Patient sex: M
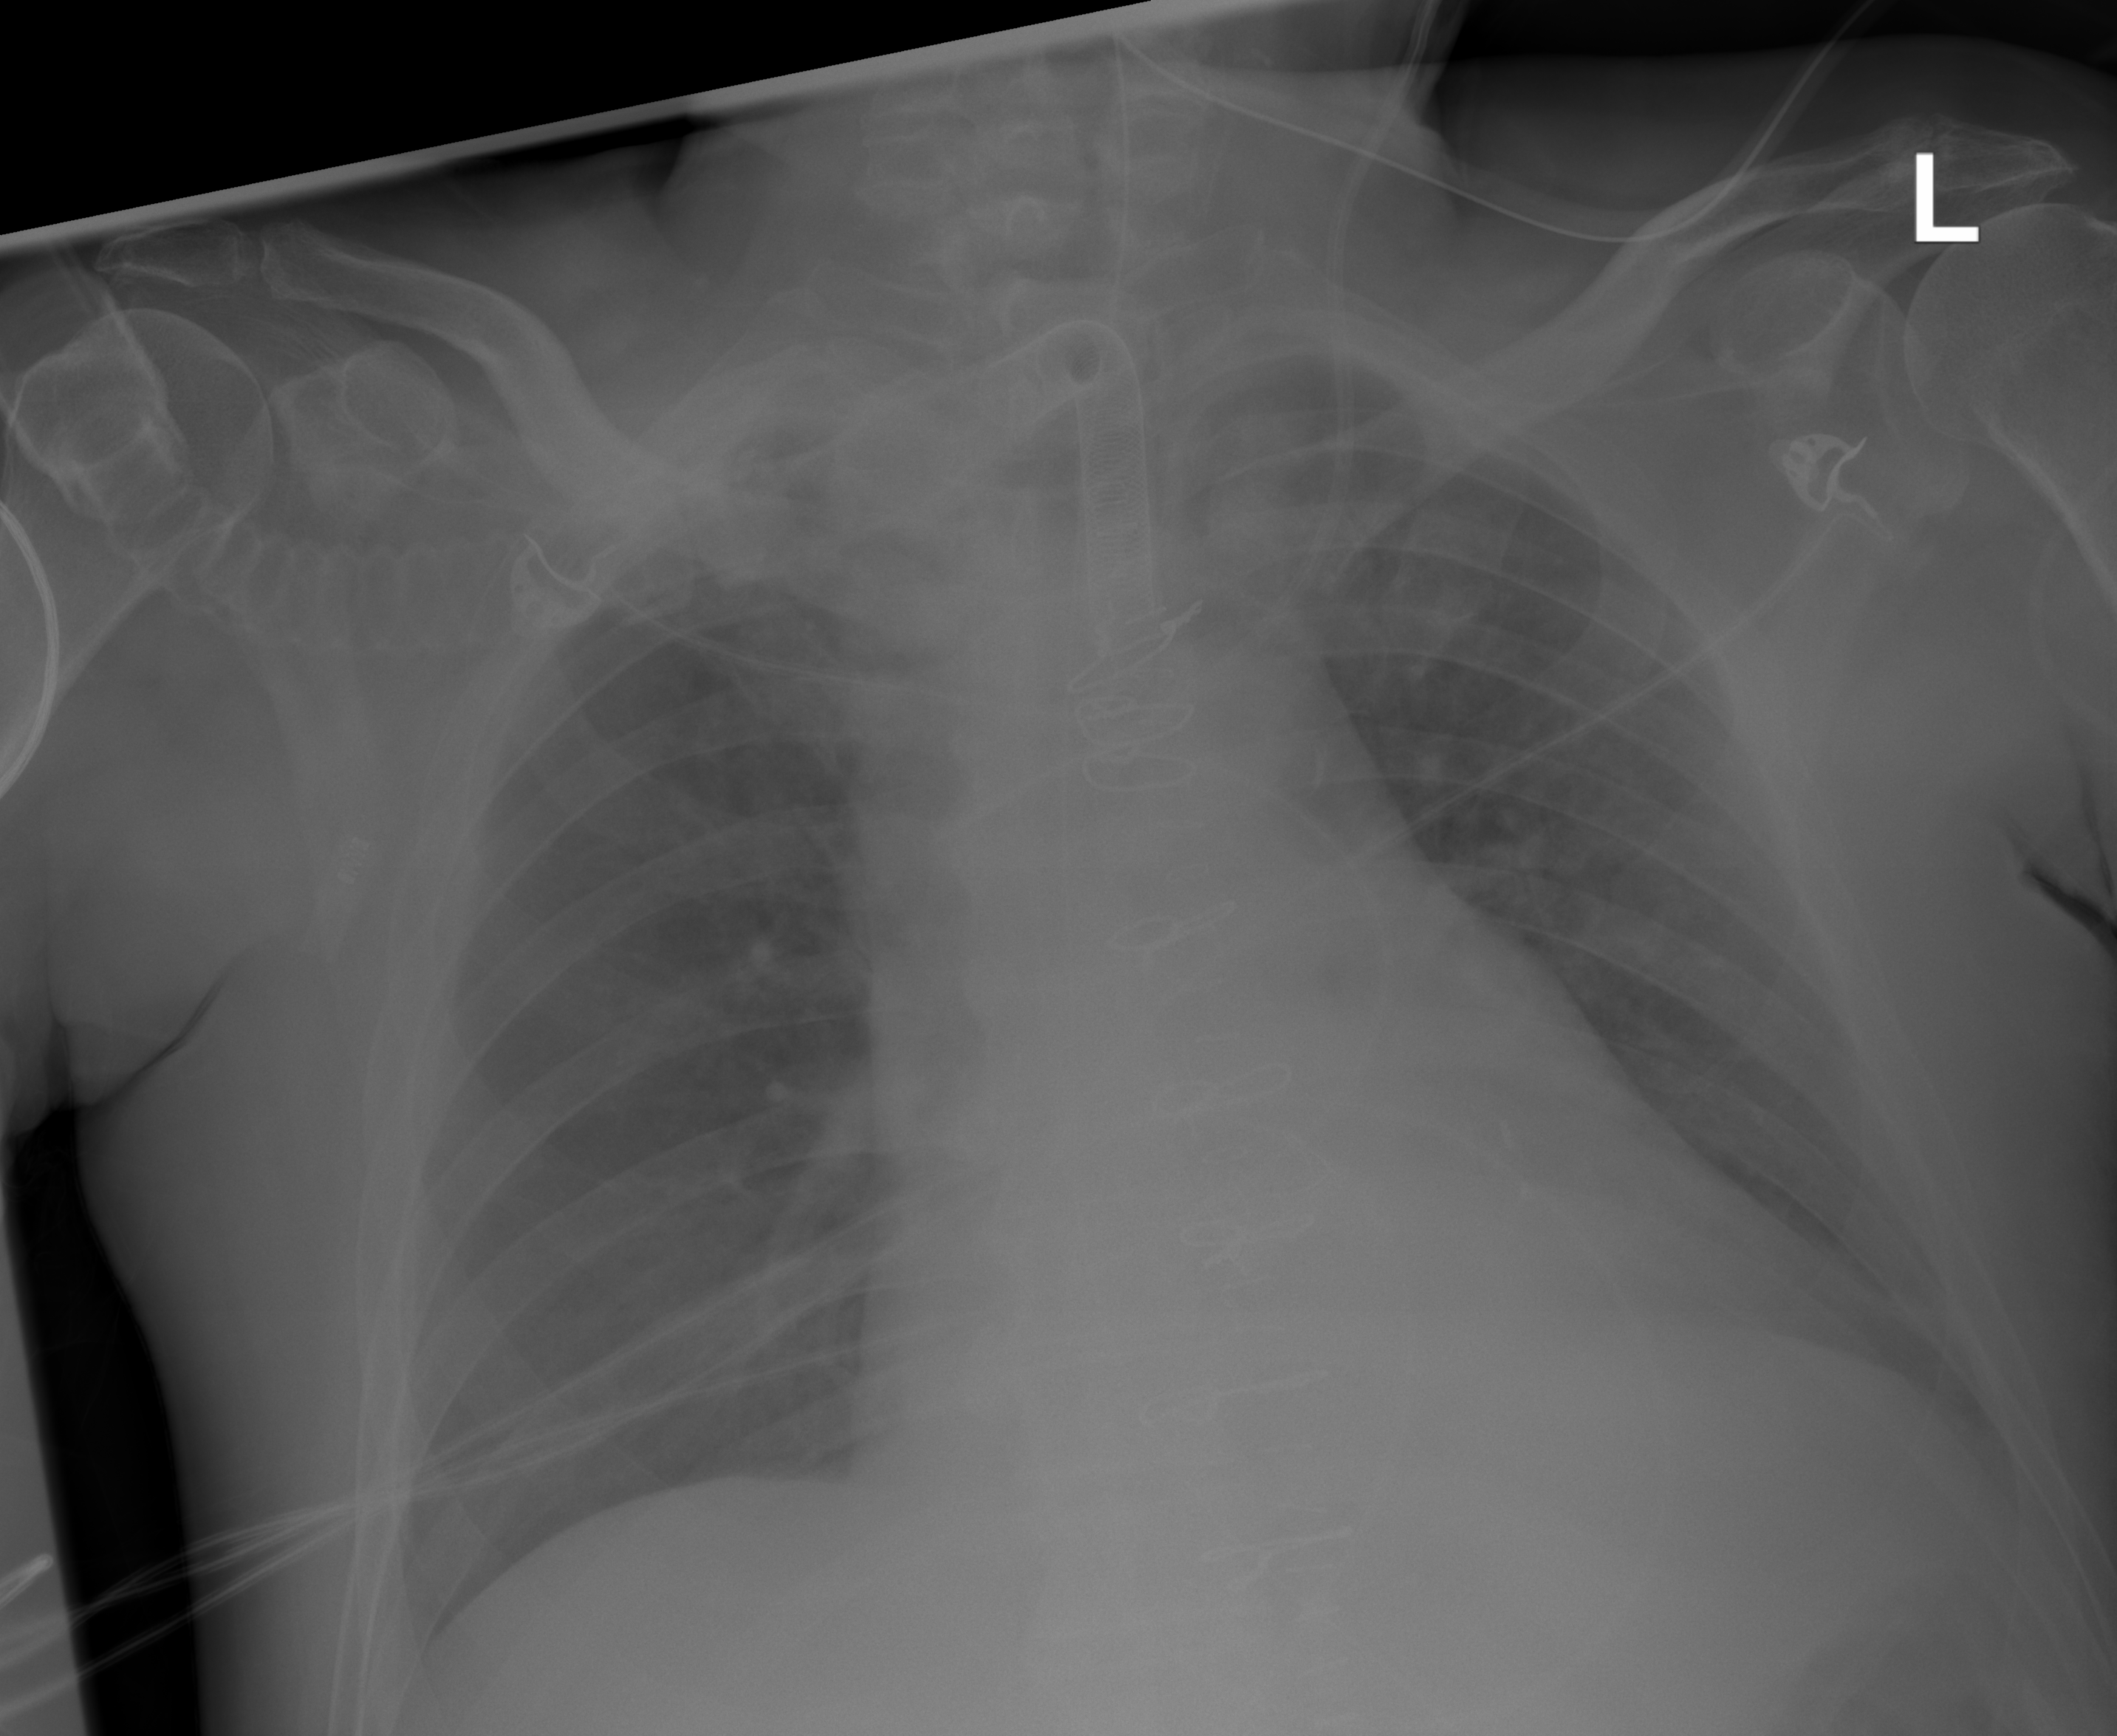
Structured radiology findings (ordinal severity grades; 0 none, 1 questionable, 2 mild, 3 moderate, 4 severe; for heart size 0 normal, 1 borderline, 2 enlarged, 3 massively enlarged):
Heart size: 2
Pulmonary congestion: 0
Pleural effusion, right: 2
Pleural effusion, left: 1
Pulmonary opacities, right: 0
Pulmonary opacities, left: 0
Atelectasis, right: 2
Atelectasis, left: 0